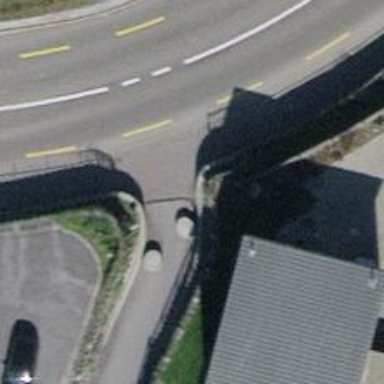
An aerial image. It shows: Bollard.